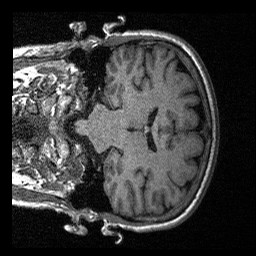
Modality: T1w
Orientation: coronal
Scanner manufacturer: siemens
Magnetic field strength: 3 T
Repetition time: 2.3 s
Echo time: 0.00226 s